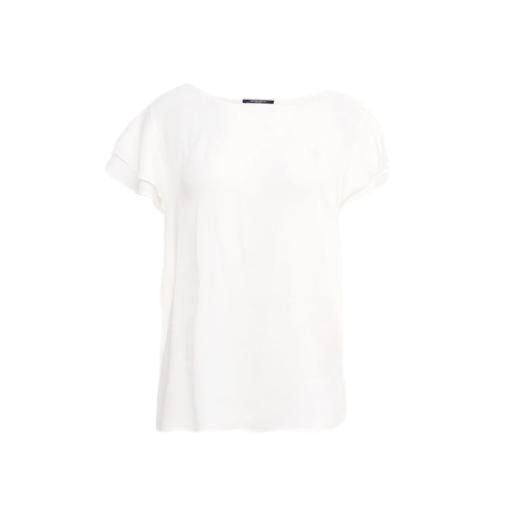
white flutter-sleeve top, white detail tee, white st. tropez tee, white background